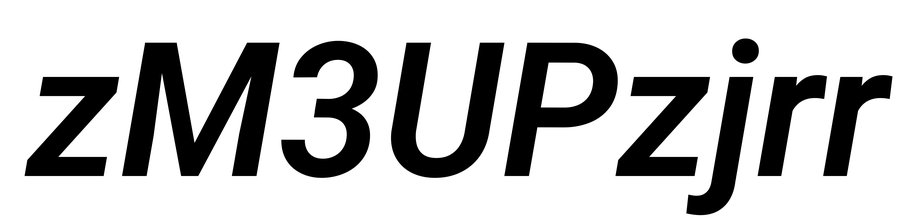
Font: Roboto-Italic_SemiBold_Italic